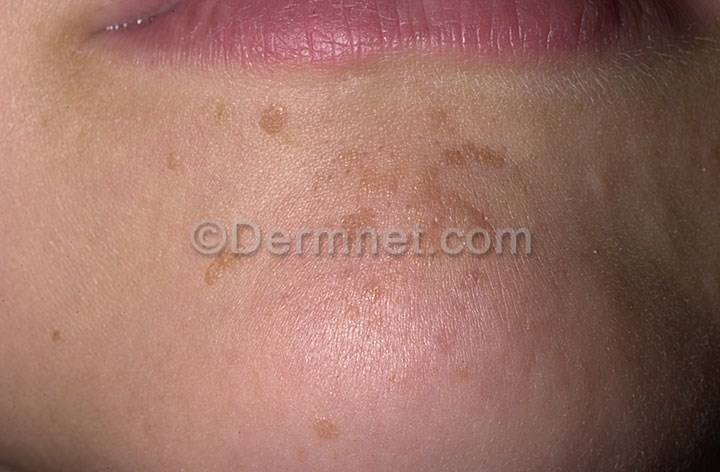
Disease: Warts Molluscum and other Viral Infections